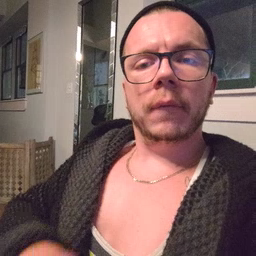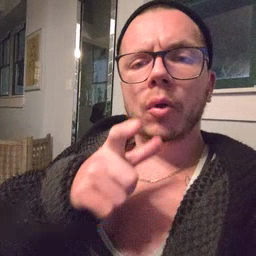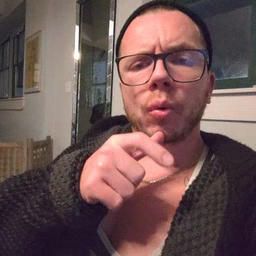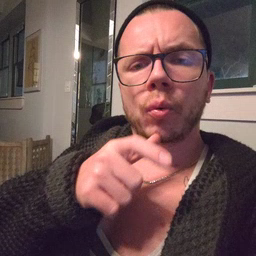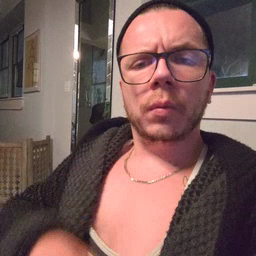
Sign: who